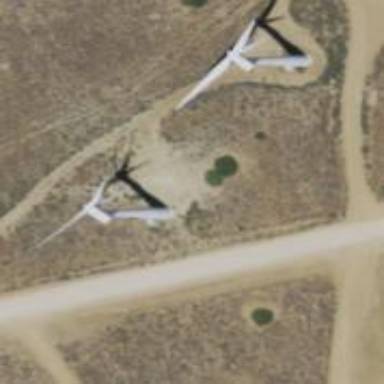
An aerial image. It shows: Wind turbine power generator.